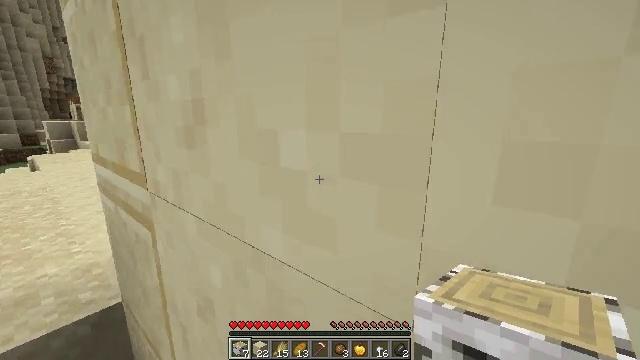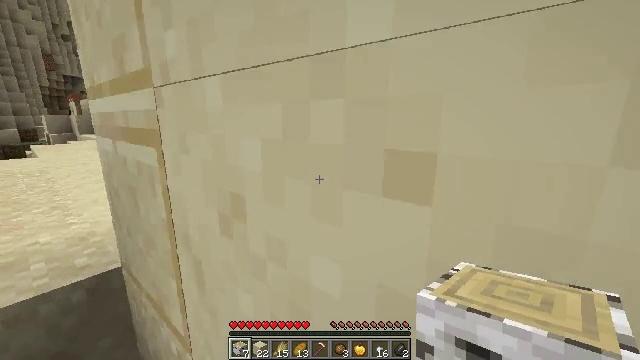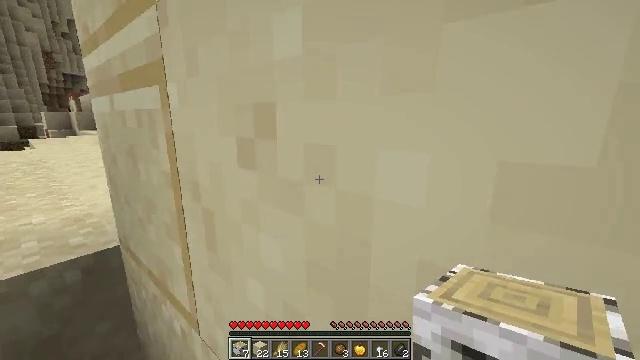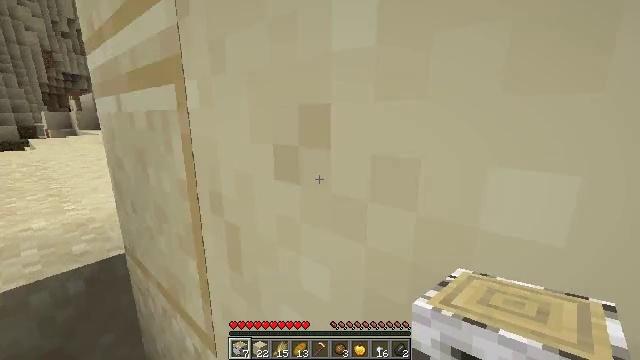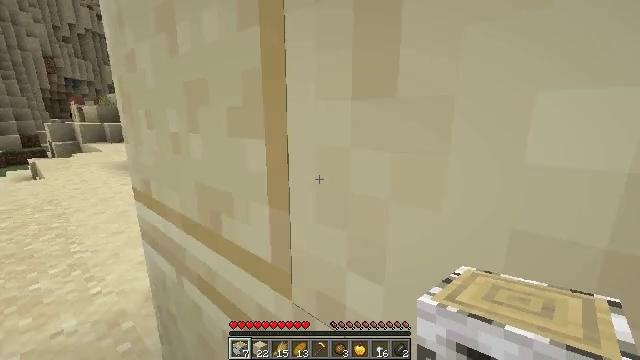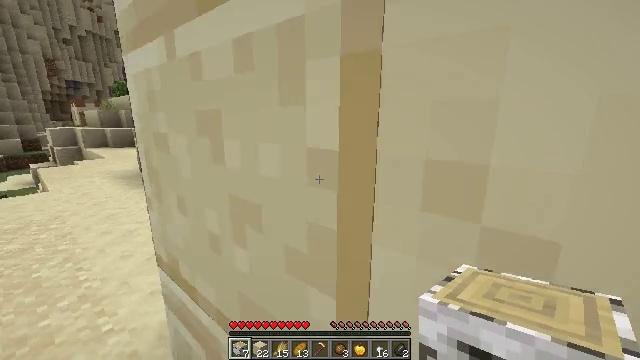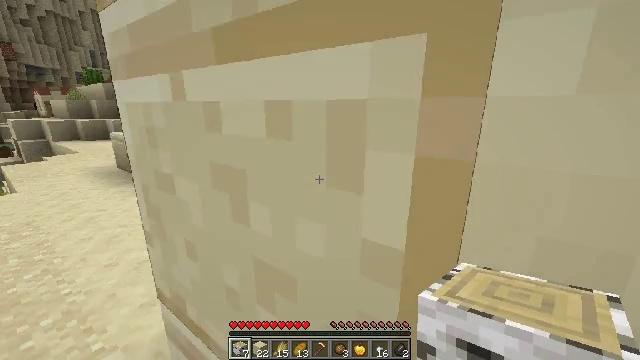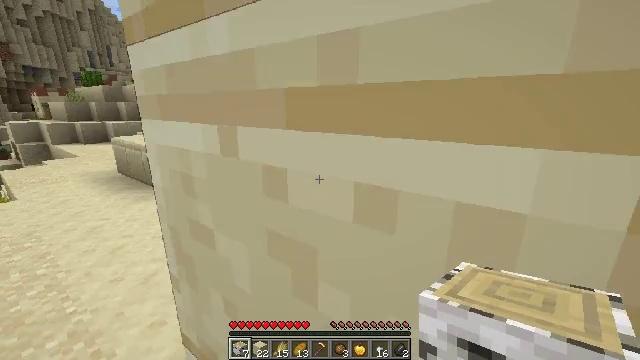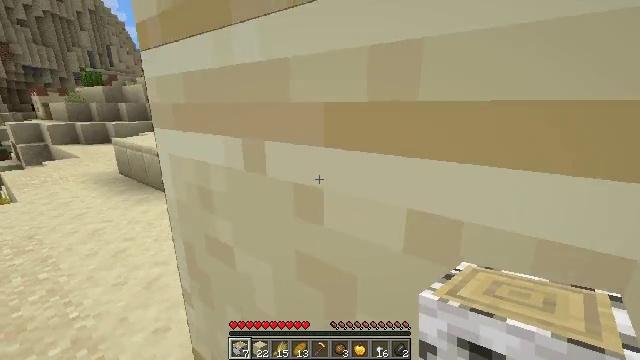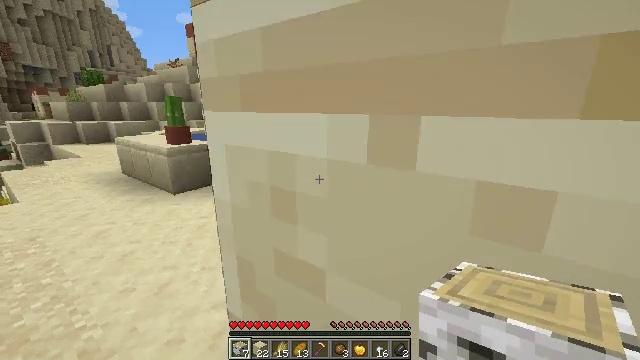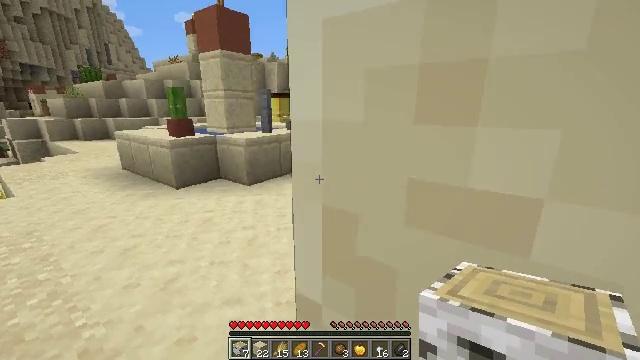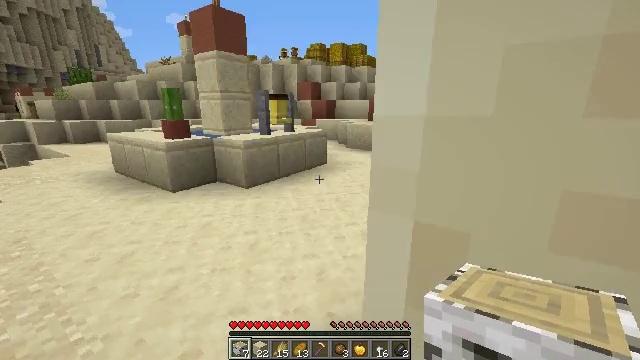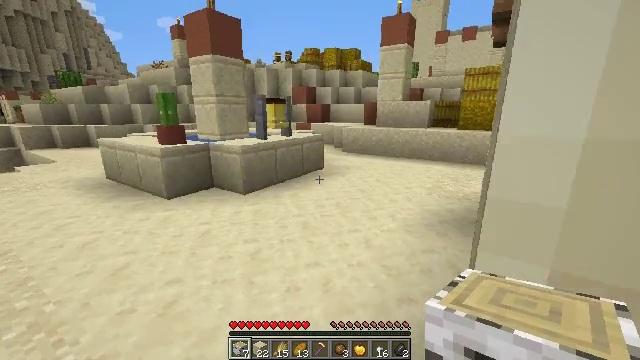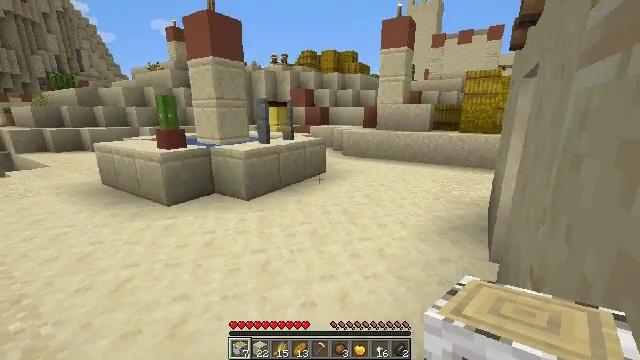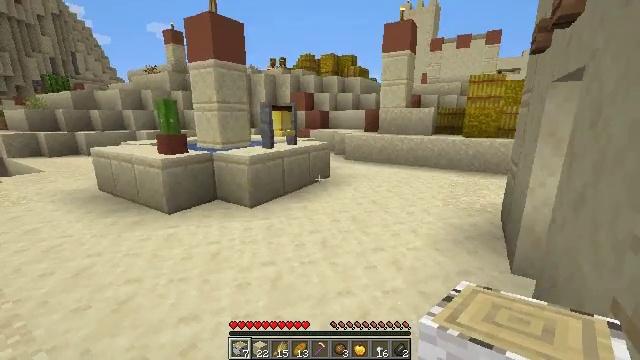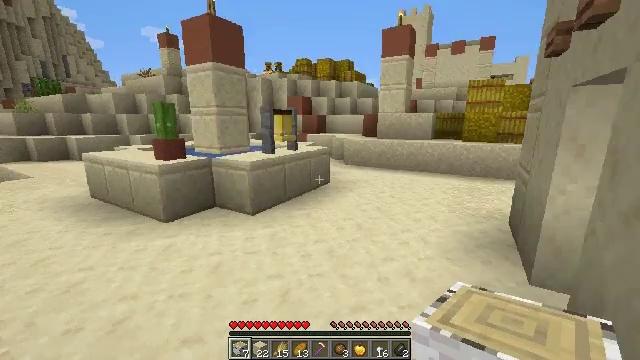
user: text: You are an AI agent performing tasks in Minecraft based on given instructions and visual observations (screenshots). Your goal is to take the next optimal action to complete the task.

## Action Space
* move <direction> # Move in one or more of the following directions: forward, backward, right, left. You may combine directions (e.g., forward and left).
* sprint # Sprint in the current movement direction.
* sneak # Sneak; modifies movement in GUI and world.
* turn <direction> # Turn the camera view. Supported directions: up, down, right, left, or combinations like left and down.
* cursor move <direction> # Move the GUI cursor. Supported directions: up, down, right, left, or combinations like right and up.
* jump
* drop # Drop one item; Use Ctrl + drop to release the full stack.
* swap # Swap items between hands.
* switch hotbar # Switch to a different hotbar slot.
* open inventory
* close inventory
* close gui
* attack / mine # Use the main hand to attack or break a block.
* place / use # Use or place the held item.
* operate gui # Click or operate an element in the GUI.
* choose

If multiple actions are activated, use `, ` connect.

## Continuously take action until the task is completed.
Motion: motion action
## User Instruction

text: Gather the green bed.
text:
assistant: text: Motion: move forward and move left
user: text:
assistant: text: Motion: move forward and move left
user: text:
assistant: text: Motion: move forward and move left, jump
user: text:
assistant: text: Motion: move forward and move left, jump
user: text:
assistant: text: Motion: move forward and move left, jump
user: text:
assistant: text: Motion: move forward and move left, turn right and down, jump
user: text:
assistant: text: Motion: move forward and move left
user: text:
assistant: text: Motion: move forward and move left
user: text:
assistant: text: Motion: move forward and move left
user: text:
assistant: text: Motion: move forward and move left
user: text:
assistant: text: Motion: move forward and move left, turn right
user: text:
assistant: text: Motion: move forward and move left, turn right
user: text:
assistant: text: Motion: move forward and move left, turn right
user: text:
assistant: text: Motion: move forward and move left
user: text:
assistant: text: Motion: move forward and move left, turn right
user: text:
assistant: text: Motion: move forward and move left, turn right and up
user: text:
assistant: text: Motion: move forward and move left, turn right and up
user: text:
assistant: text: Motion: move forward and move left, turn right and up
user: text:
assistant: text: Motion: move forward, turn right
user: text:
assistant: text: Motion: move forward, turn right
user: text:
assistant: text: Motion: move forward, turn right
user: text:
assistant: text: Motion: move forward, turn right
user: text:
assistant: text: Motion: move forward, turn right
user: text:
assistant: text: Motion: move forward, turn right and down
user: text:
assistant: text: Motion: turn right and down
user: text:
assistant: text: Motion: turn right
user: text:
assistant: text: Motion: turn right
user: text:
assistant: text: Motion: no_op
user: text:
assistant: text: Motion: no_op
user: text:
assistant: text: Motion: move left